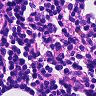
Metastatic tissue present: no